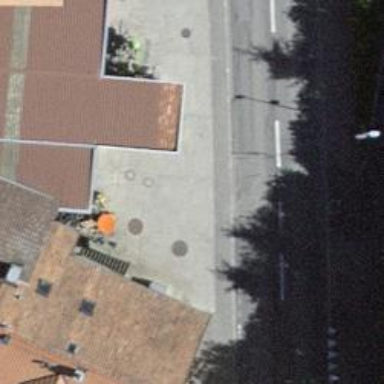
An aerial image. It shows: Fuel station.